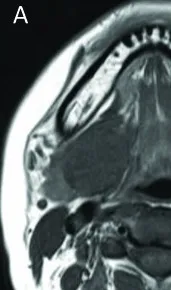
MR images showed homogeneous isointensity on T1-WI.
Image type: radiology (mri)